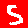
Digit: 5